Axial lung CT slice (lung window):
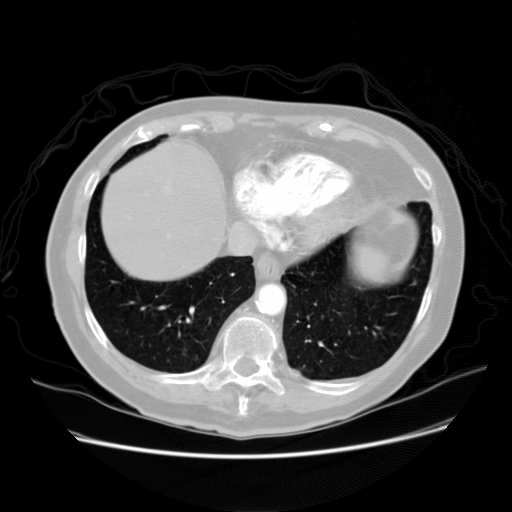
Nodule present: no